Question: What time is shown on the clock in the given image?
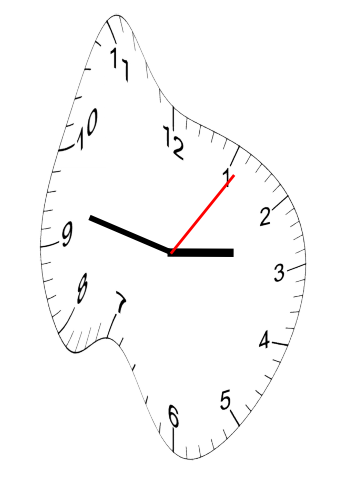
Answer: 02:47:06